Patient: sex F, age 62
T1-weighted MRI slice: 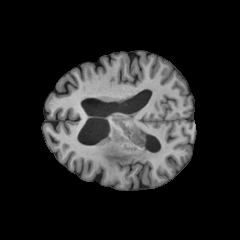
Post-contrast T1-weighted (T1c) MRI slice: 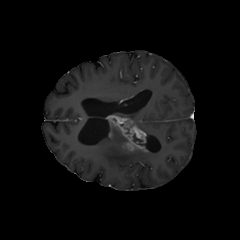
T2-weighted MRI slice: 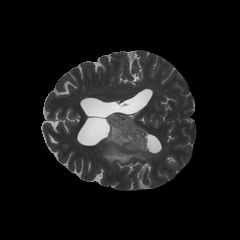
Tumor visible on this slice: yes
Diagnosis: Glioblastoma, IDH-wildtype
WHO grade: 4